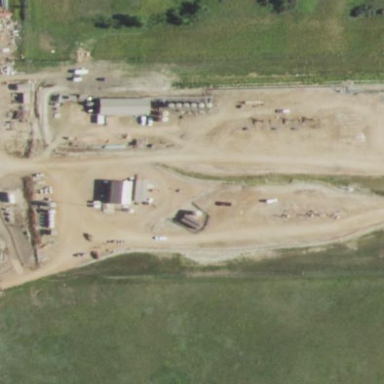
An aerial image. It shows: Industrial area focused on oil production.